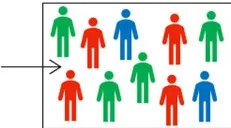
The epidemiological model used in our analyses. . A; Following the introduction of an infected individual into the host population, local transmission may happen with each infected individual generating new infections at rate , where. Reflects the vaccination coverage in the local population. The mean infectious period of infected individuals is. Days, and the rates shown are per infected individual.
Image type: chart (chart)